Question: i am new in CSS so sorry if this question is just stupid or too simple but i just dont know how to do it.
I need to place a button over the image, how it should looks:

You see there a blue button "Kopit" Thats IT! i style this thing already to my website but as one single image so my code looks like:
CSS:
'''
#shop{
background-image: url("images/shop_bg.png");
background-repeat: repeat-x;
height:121px;
width: 984px;
margin-left: 20px;
margin-top: 13px;
}
#shop .content{
width: 182px; /*328 co je 1/3 - 20margin left*/
height: 121px;
line-height: 20px;
margin-top: 0px;
margin-left: 9px;
margin-right:0px;
display:inline-block;
}
'''
My HTML:
'''
<div id="shop">
<div class="content"> Counter-Strike 1.6 Steam <a href="#"><img src="images/CSsteam.png"></a></div>
<div class="content"> Counter-Strike 1.6 Steam <a href="#"><img src="images/CSsteam.png"></a></div>
<div class="content"> Counter-Strike 1.6 Steam <a href="#"><img src="images/CSsteam.png"></a></div>
<div class="content"> Counter-Strike 1.6 Steam <a href="#"><img src="images/CSsteam.png"></a></div>
<div class="content"> Counter-Strike 1.6 Steam <a href="#"><img src="images/CSsteam.png"></a></div>
</div>
'''
Is here anybody who can help me to style that button as a different element?
Thanks a lot for reading this post.
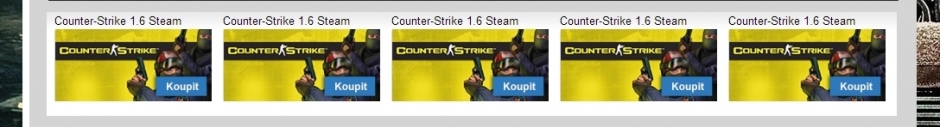
Answer: If I understood correctly, I would change the HTML to something like this:
'''
<div id="shop">
<div class="content">
<img src="http://placehold.it/182x121"/>
<a href="#">Counter-Strike 1.6 Steam</a>
</div>
</div>
'''
Then I would be able to use 'position:absolute' and 'position:relative' to force the blue button down.
I have created a jsfiddle: <URL>